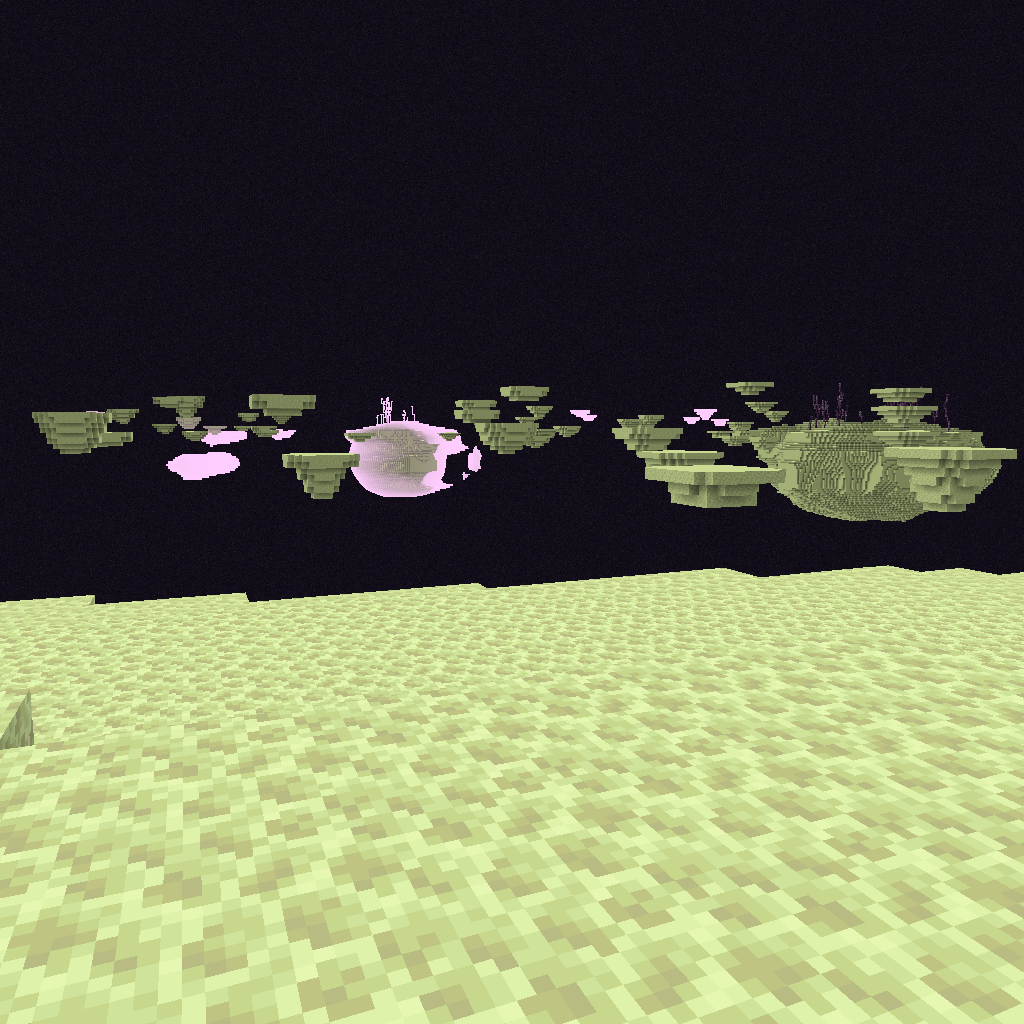
far away islands in the end